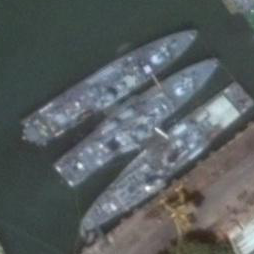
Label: combat